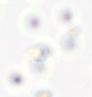
Label: Phaeocystis